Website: macys
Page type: customer-info-address
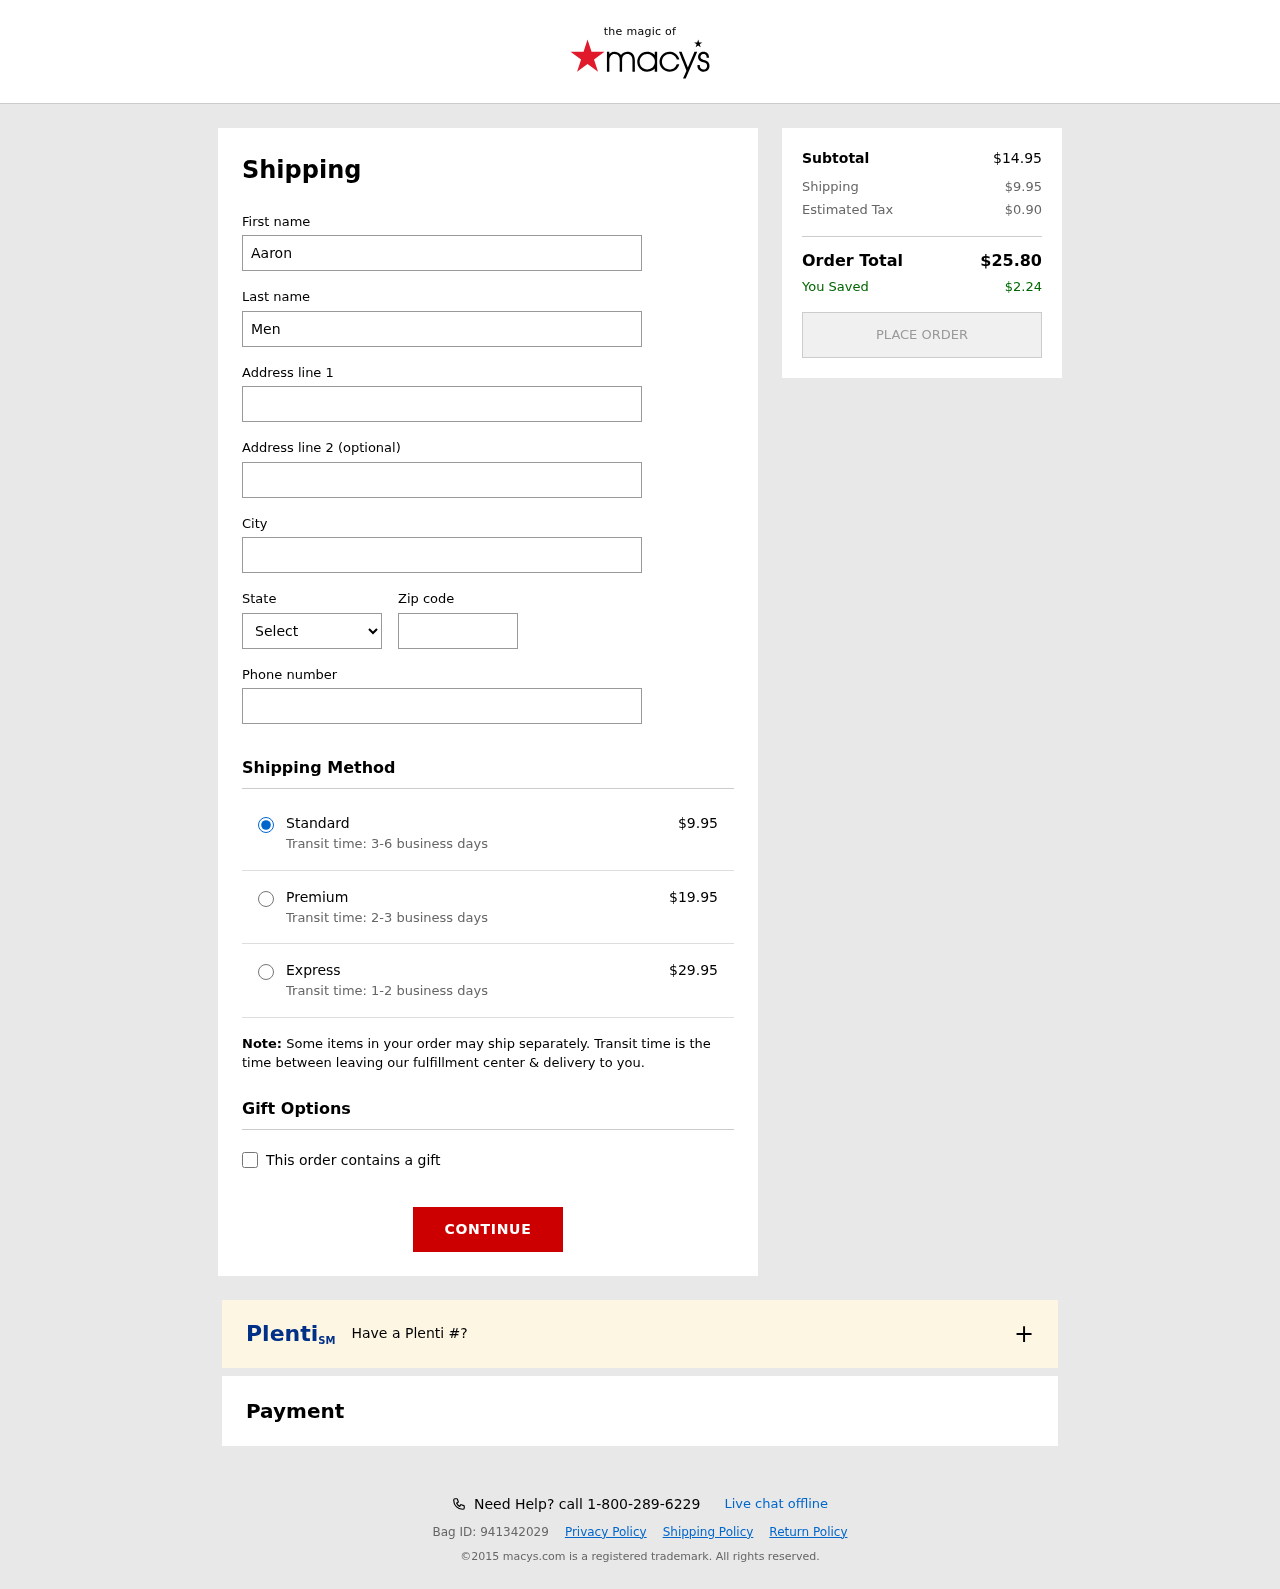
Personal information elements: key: PII_CITY
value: Weissport
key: PII_FIRSTNAME
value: Aaron
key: PII_LASTNAME
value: Mendoza
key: PII_PHONE
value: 6936951455
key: PII_POSTCODE
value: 94054
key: PII_STATE_ABBR
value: TX
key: PII_STREET
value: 444 Perry Throughway
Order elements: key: ORDER_SHIPPING_COST
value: $9.95
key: ORDER_SHIPPING_COST_PREMIUM
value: $19.95
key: ORDER_SHIPPING_COST_EXPRESS
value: $29.95
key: ORDER_SUBTOTAL
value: $14.95
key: ORDER_TAX
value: $0.90
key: ORDER_TOTAL
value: $25.80
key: ORDER_SAVINGS
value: $2.24